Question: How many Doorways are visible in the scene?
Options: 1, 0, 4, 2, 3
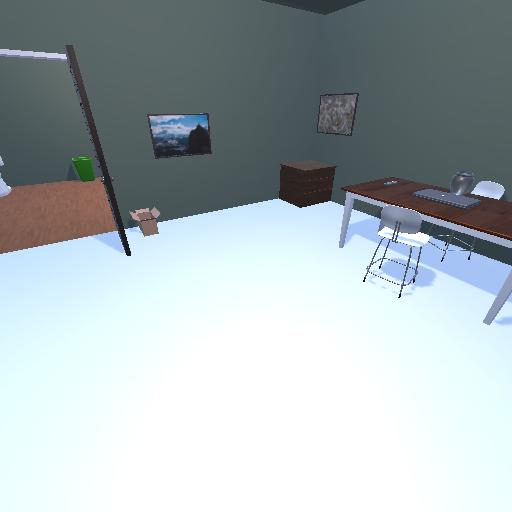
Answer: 1